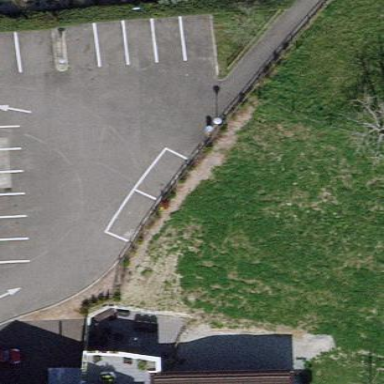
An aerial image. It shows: Parking space is available.